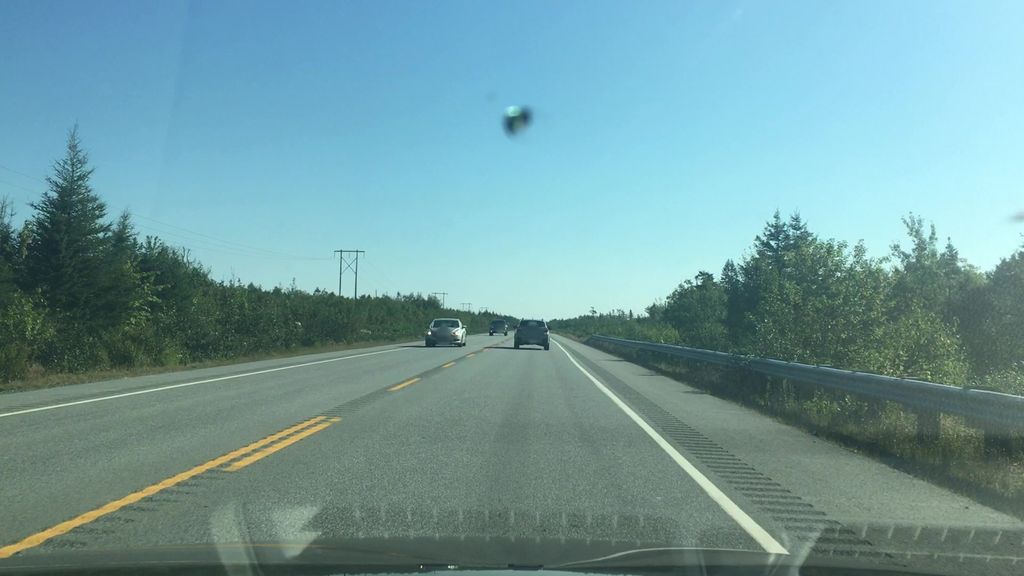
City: halifax